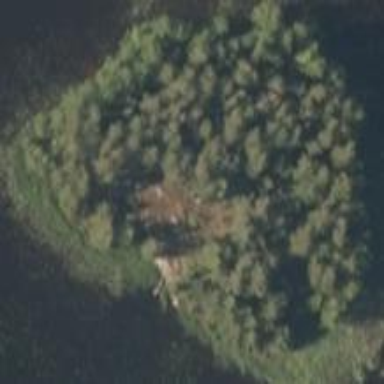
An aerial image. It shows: Islet covered with forest.